Field crop: maize
Growth stage: 2
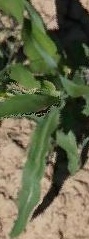
Species: maize